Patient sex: F
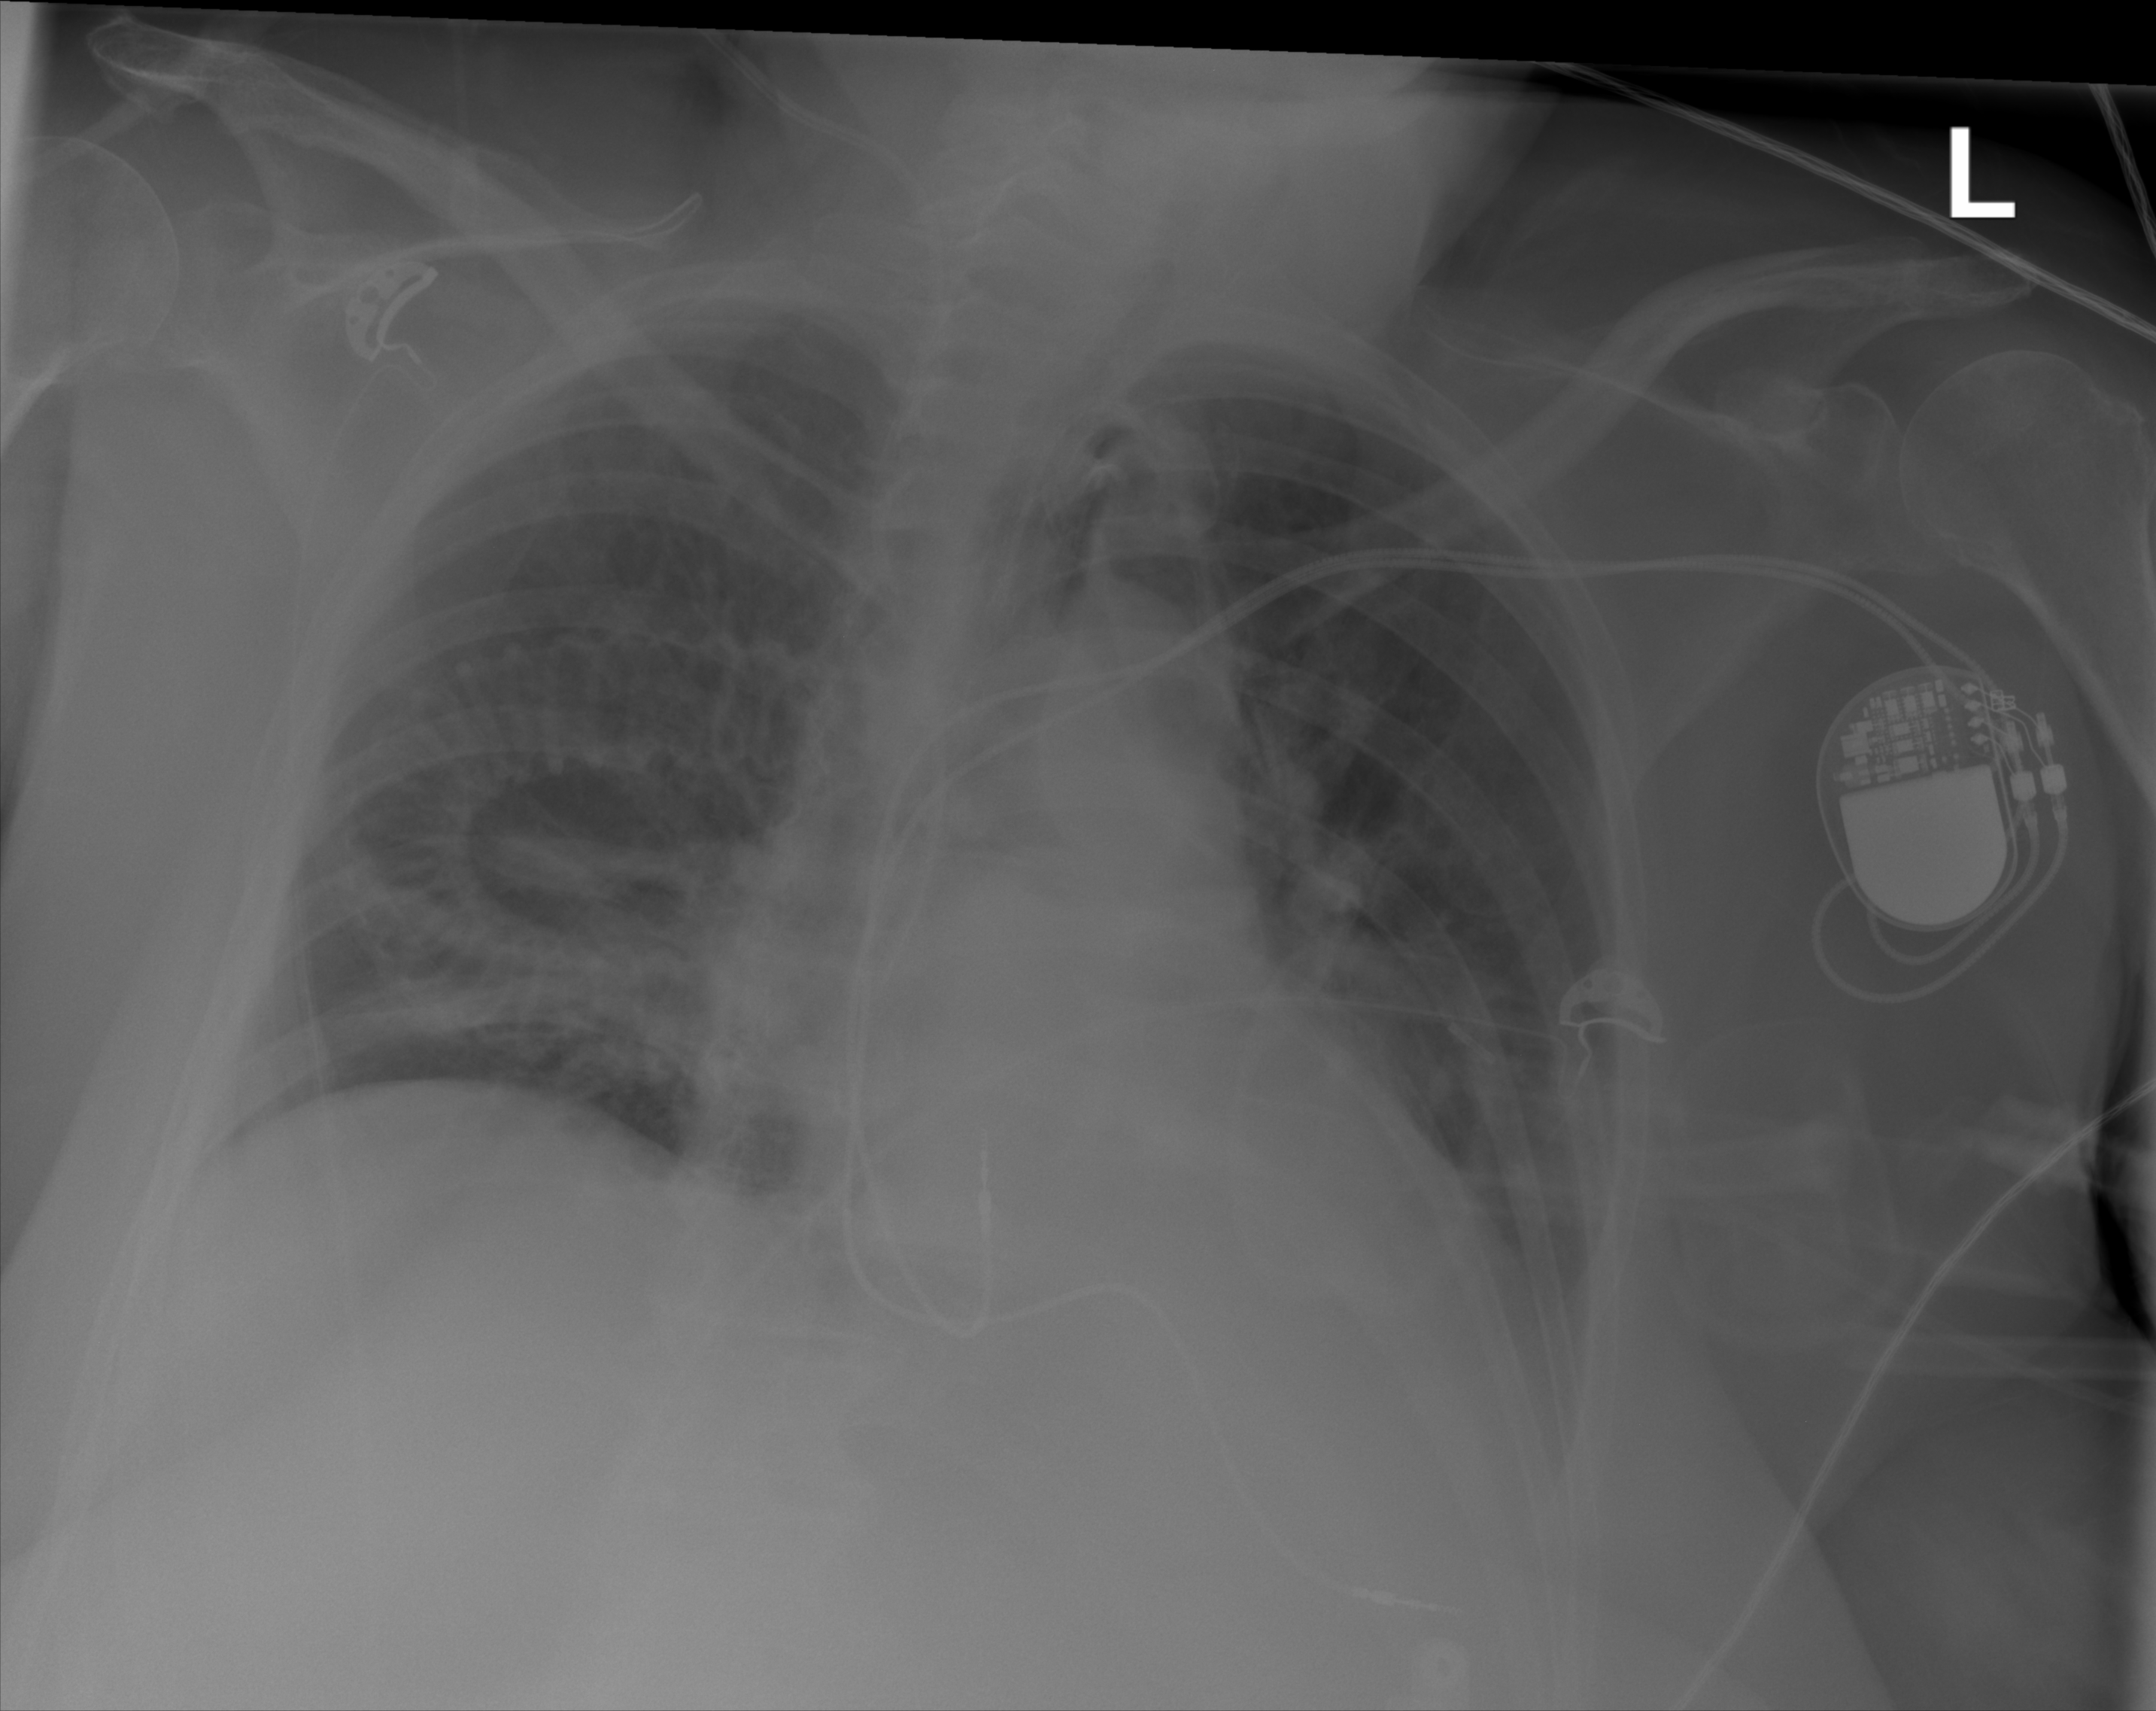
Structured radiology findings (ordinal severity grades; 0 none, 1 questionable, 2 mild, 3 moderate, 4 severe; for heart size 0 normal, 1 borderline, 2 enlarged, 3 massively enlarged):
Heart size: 0
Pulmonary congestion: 0
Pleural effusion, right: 0
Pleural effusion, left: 1
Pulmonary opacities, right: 0
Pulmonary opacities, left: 0
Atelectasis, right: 0
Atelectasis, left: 2